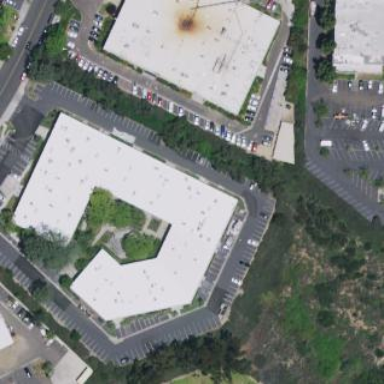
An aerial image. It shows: Industrial building.